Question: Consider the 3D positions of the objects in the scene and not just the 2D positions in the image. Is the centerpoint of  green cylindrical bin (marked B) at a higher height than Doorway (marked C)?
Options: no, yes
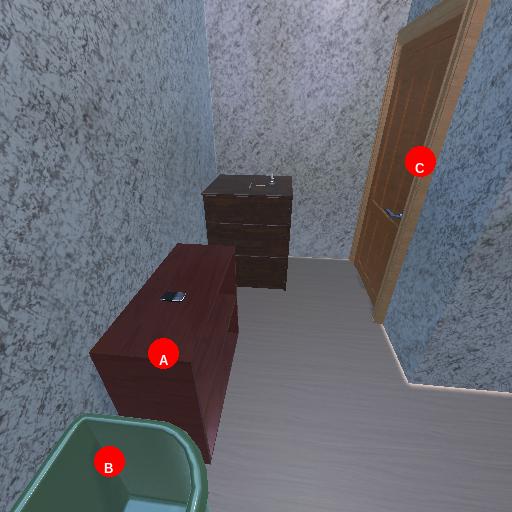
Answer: no